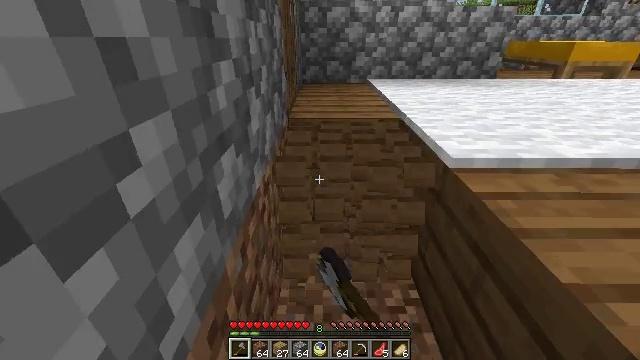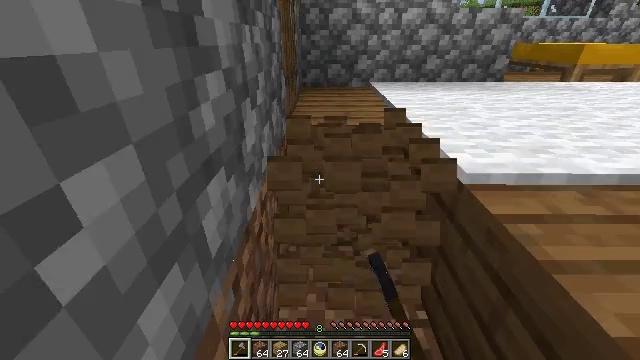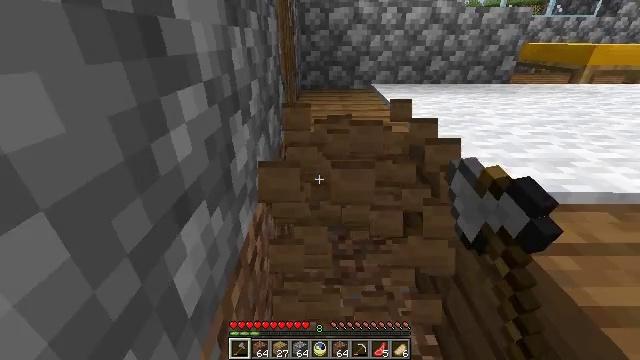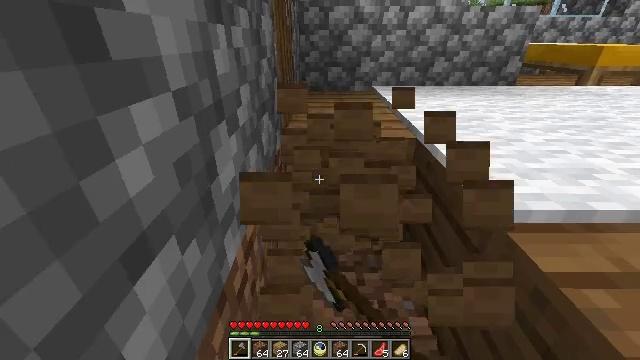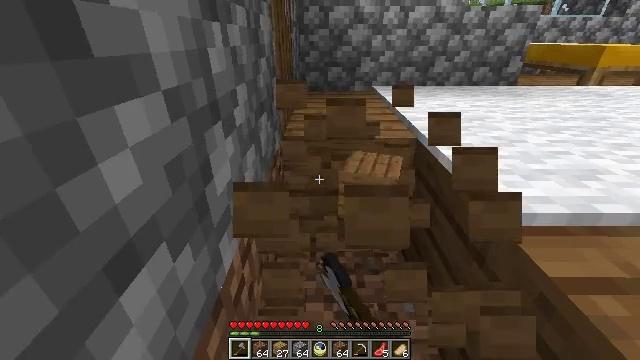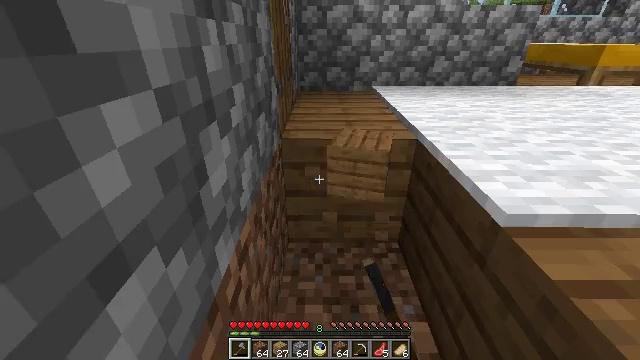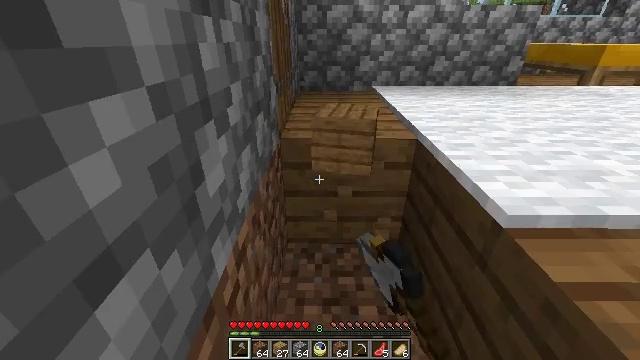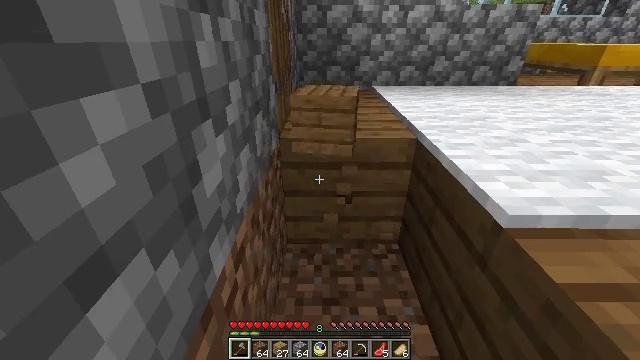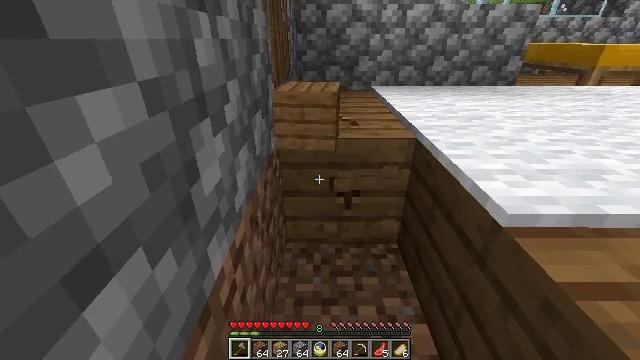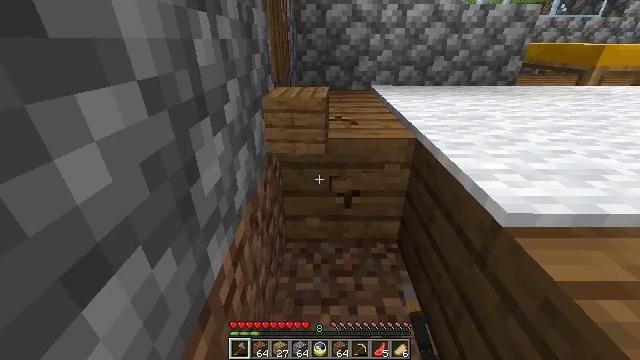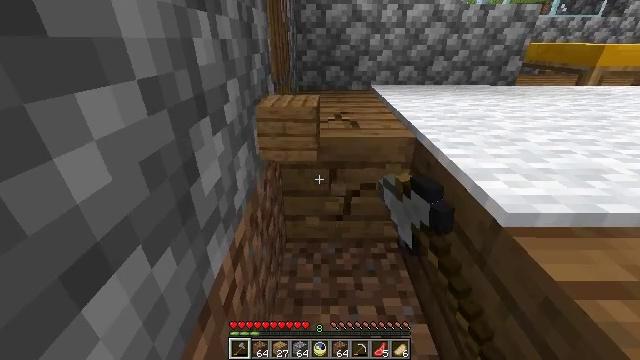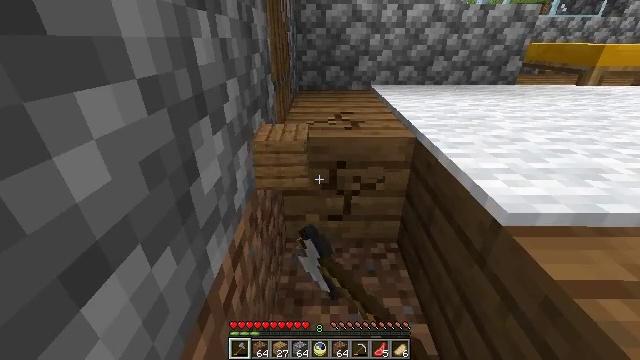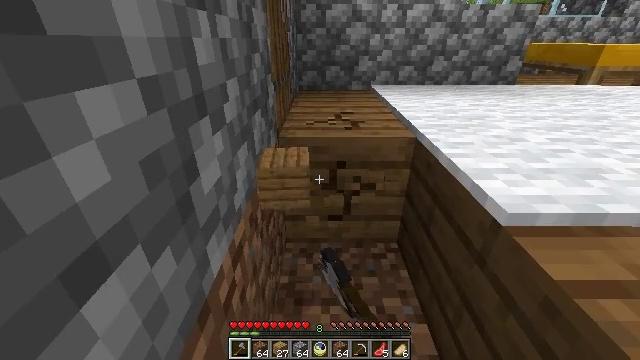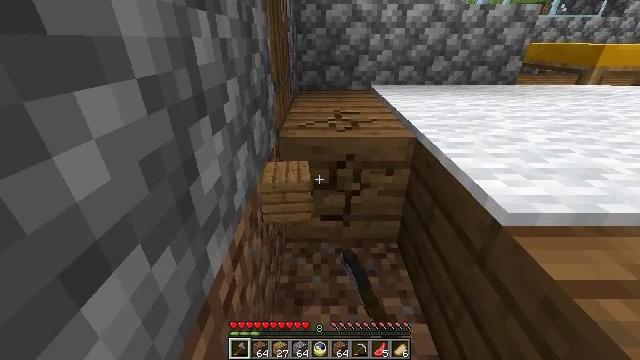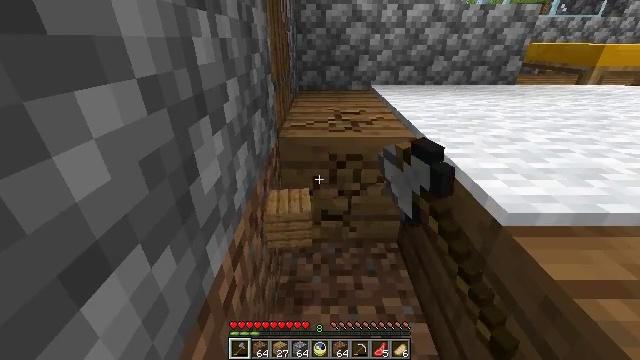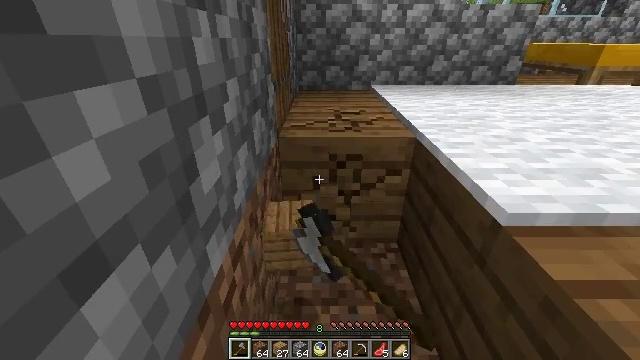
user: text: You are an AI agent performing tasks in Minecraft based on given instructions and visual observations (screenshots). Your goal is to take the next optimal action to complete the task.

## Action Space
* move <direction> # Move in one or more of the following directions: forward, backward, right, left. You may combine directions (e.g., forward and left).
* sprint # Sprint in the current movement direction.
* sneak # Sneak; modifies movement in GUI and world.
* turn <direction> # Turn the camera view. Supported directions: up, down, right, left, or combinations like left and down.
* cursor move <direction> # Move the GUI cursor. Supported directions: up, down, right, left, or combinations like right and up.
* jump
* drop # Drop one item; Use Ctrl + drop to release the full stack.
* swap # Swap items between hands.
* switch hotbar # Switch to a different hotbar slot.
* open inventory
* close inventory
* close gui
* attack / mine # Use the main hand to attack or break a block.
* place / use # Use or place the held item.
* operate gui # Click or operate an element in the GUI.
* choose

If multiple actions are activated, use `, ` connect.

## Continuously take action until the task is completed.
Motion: motion action
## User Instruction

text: Break spruce planks from a structure.
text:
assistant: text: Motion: move forward, attack / mine
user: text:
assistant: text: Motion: attack / mine
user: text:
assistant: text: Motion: attack / mine
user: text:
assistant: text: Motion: attack / mine
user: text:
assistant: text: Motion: attack / mine
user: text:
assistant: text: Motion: attack / mine
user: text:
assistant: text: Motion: attack / mine
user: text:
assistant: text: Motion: attack / mine
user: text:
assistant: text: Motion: attack / mine
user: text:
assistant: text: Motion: attack / mine
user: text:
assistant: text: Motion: attack / mine
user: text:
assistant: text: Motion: attack / mine
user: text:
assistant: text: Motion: attack / mine
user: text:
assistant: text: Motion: attack / mine
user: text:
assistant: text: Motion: attack / mine
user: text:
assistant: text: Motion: attack / mine
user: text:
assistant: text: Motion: attack / mine
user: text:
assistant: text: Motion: move forward, attack / mine
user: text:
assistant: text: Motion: move forward, attack / mine
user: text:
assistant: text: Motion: move forward, attack / mine
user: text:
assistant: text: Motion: move forward, attack / mine
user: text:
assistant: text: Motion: turn up
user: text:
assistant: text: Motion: turn up
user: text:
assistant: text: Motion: attack / mine
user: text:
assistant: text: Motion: attack / mine
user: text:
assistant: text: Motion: attack / mine
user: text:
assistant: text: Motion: attack / mine
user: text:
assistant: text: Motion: attack / mine
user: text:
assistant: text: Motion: attack / mine
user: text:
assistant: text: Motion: attack / mine